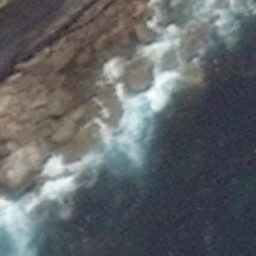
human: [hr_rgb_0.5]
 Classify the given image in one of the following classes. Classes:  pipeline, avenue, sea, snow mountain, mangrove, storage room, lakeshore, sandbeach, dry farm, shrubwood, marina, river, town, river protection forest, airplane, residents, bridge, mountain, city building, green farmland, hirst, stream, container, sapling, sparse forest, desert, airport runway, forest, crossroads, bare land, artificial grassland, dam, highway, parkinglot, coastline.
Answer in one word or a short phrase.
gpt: coastline